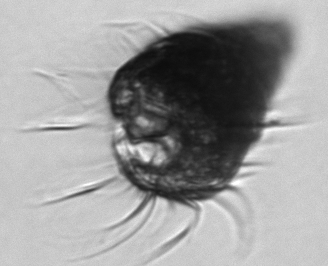
Label: Laboea_strobila